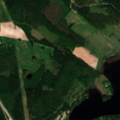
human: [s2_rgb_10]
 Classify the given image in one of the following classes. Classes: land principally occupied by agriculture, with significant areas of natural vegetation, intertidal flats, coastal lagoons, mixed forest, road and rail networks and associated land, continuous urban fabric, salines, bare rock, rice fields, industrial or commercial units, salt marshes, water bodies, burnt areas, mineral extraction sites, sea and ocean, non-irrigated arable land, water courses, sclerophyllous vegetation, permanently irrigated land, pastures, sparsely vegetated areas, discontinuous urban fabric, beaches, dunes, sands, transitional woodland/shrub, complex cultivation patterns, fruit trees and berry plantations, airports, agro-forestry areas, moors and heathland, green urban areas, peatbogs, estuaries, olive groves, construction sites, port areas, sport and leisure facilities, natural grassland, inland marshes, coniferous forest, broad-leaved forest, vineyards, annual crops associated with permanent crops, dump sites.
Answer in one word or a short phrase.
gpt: mixed forest, water bodies